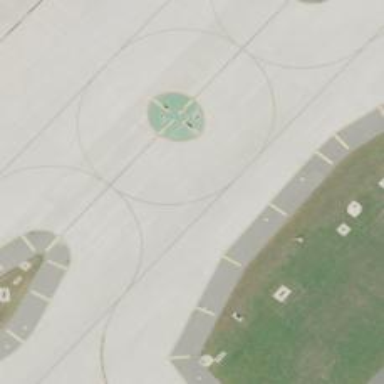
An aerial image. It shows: View of taxiway at the airport.